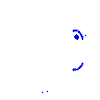
Particle: pion